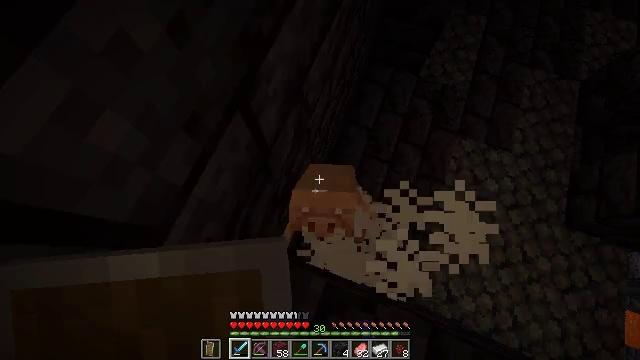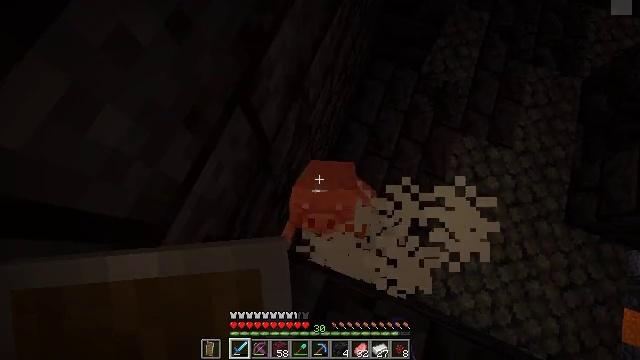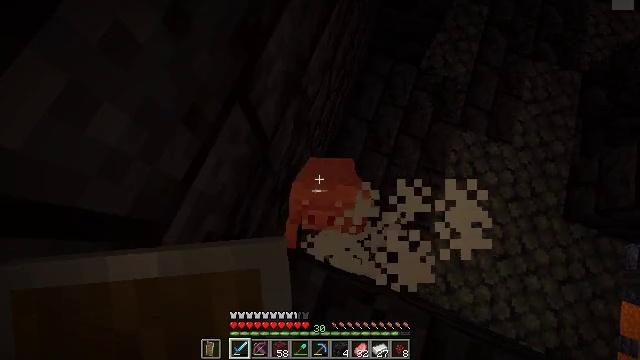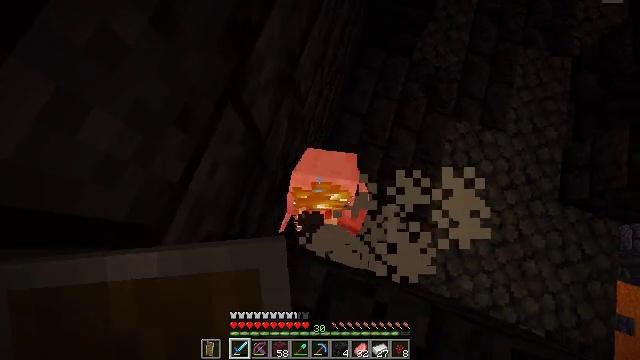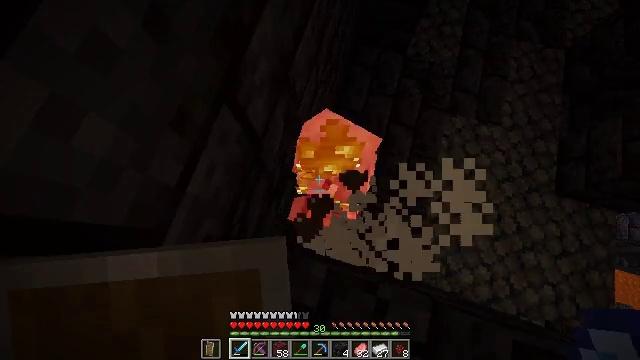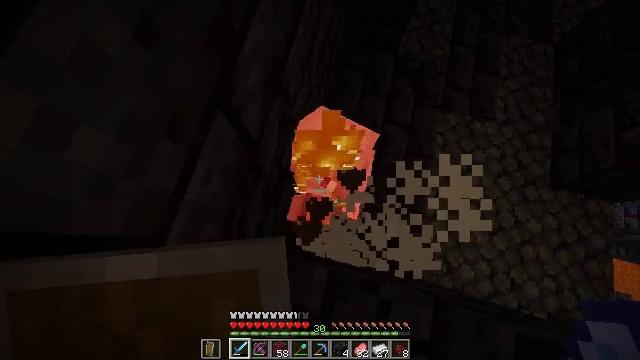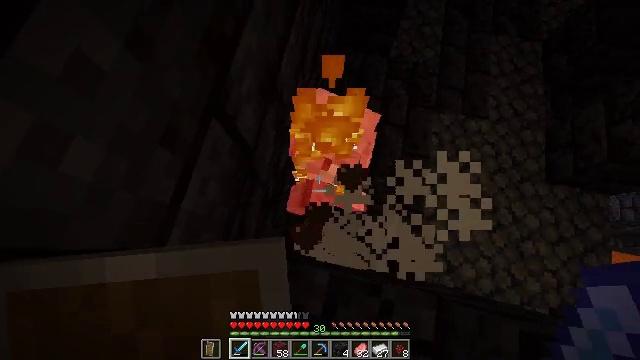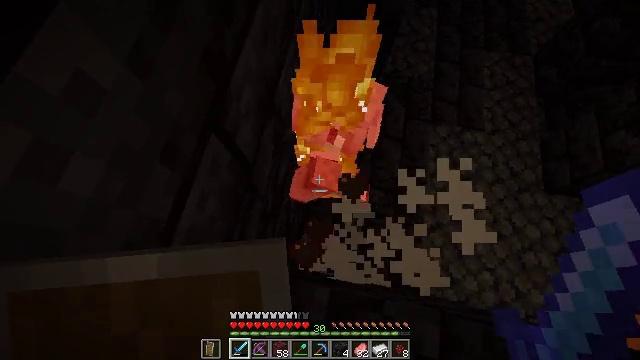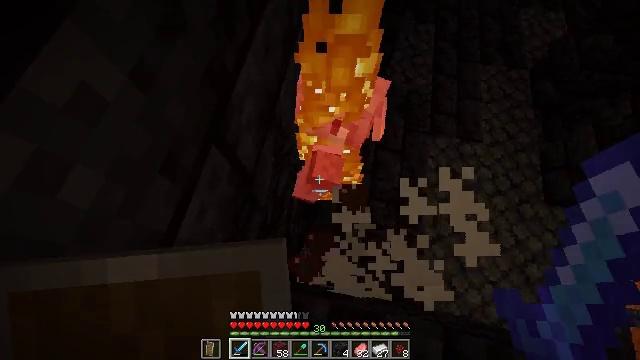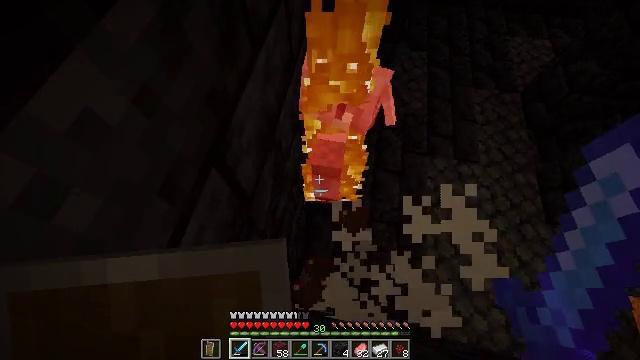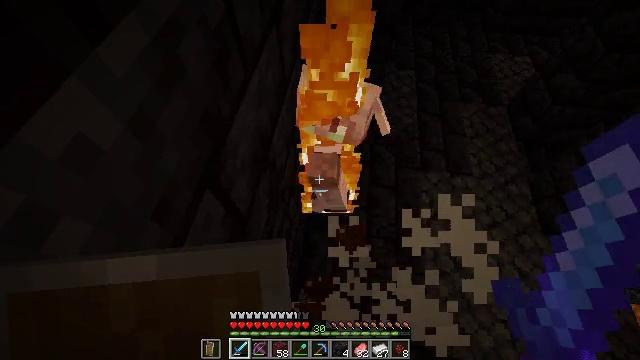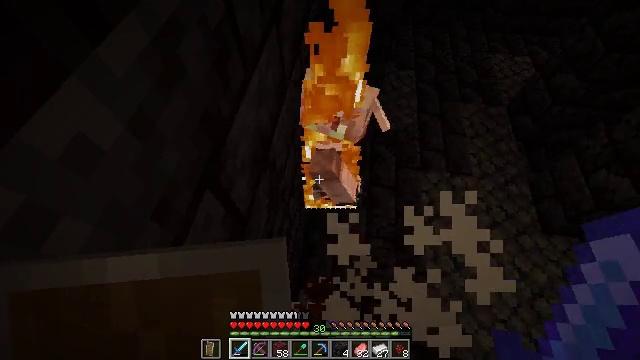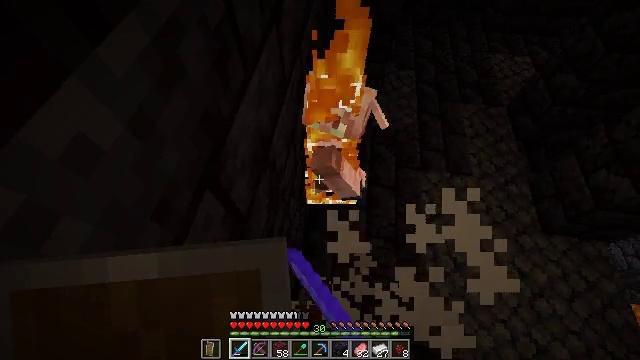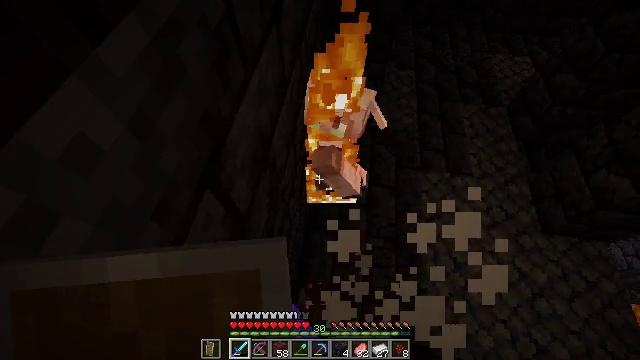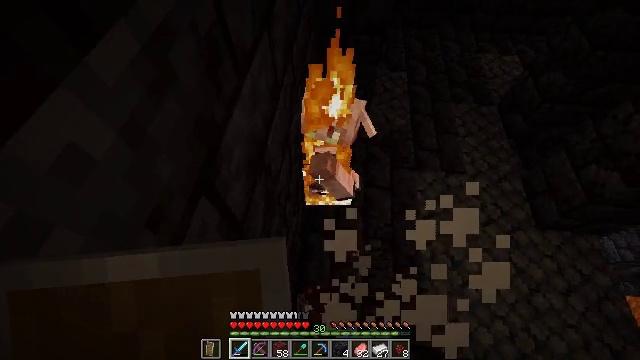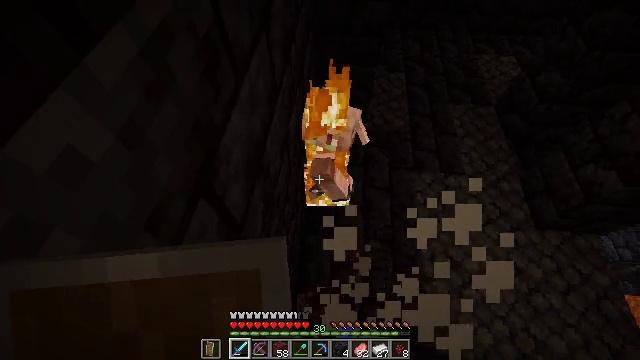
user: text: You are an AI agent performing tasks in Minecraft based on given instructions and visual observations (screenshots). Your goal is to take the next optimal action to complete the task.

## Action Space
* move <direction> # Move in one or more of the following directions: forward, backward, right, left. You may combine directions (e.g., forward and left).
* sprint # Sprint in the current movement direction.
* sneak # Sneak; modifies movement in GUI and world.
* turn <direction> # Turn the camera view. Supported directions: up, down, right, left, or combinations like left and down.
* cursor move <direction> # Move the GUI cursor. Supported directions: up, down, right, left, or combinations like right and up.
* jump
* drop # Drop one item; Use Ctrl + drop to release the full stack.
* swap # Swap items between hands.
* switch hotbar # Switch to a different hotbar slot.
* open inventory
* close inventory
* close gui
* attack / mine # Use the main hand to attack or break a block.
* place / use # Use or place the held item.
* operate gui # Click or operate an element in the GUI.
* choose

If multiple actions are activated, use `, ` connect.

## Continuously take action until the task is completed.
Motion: motion action
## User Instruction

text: Kill a piglin.
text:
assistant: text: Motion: sneak
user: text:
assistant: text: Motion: sneak
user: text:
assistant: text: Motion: sneak, turn right
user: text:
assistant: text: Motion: sneak, turn right
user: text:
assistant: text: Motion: sneak, turn right
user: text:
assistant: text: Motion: sneak, turn right
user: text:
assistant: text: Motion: sneak, turn up
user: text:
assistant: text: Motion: sneak, turn up
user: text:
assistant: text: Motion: sneak, turn up
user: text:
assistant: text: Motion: sneak, turn right and up
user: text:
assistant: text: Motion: sneak, attack / mine
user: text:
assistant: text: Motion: sneak, attack / mine
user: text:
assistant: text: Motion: sneak, attack / mine
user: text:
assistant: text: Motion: sneak, turn right, attack / mine
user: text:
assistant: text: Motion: sneak
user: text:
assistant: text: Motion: sneak